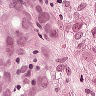
Metastatic tissue present: yes